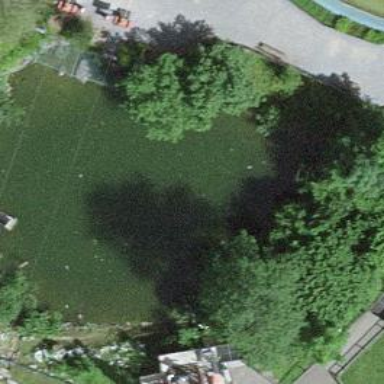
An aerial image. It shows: Serene pond surrounded by nature.